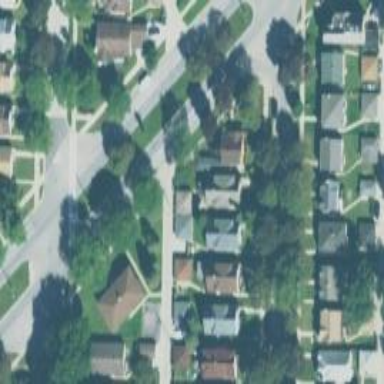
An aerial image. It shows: Alley classified as service road.